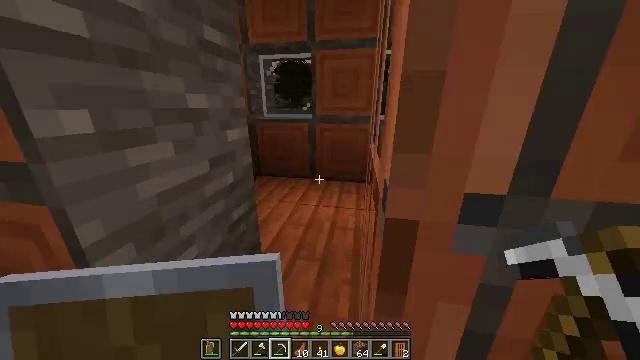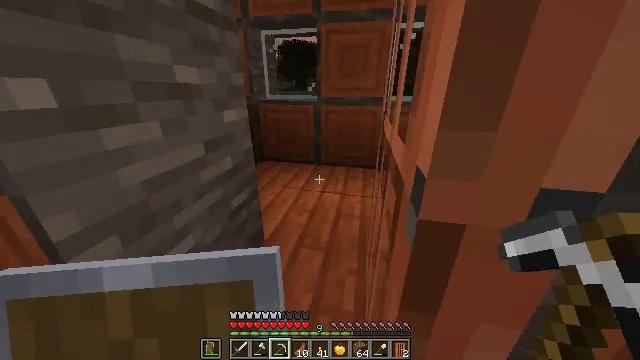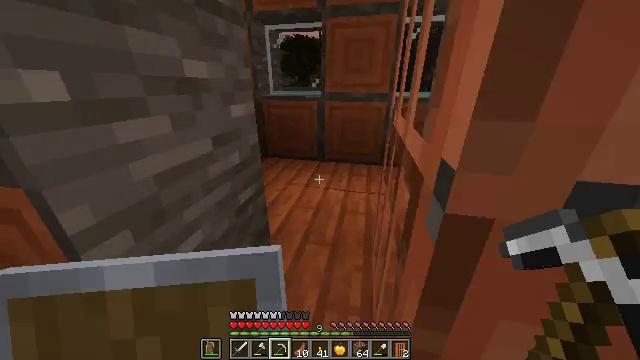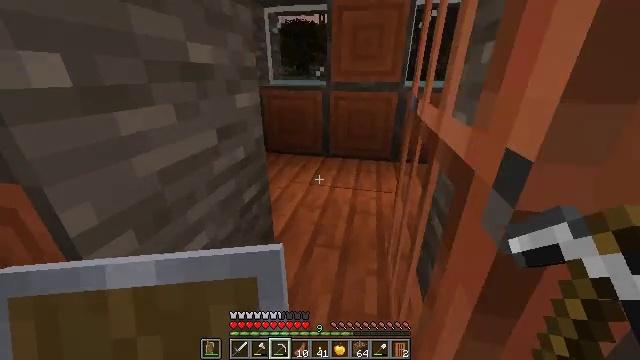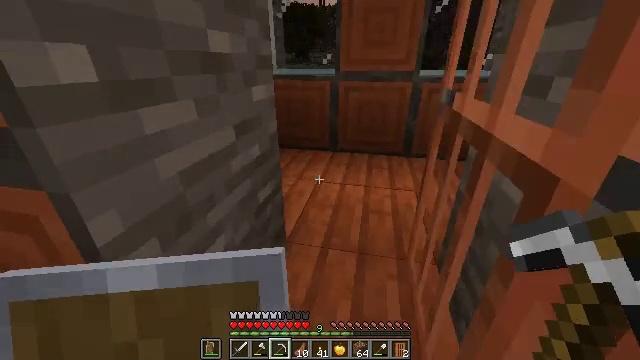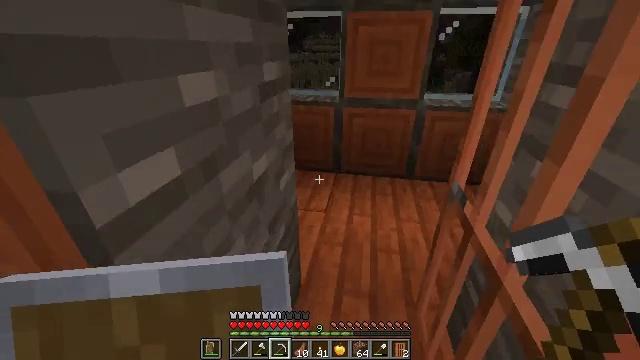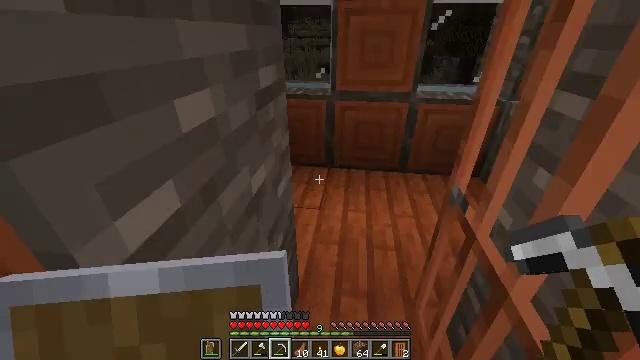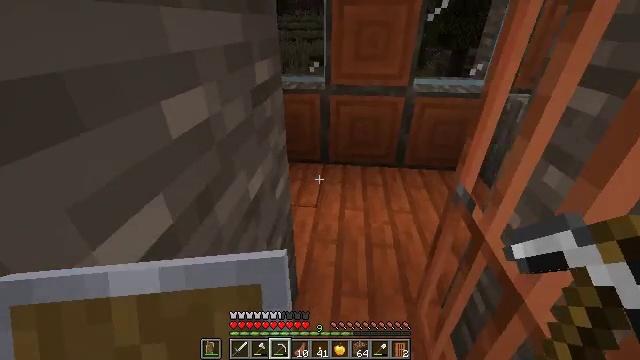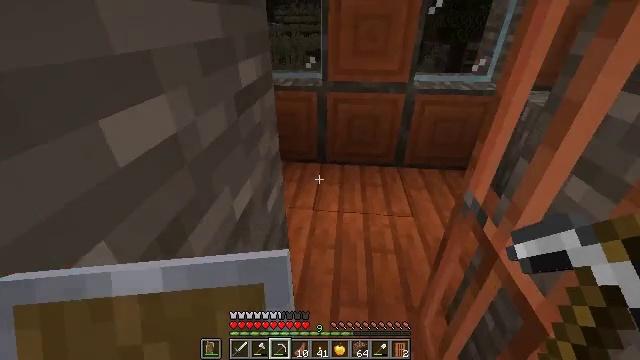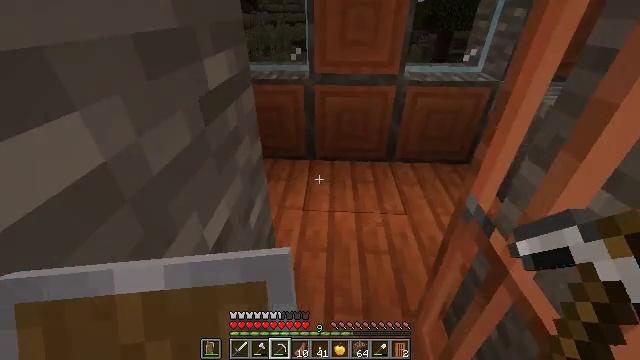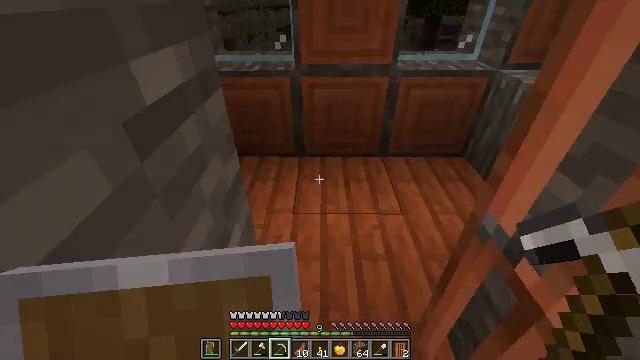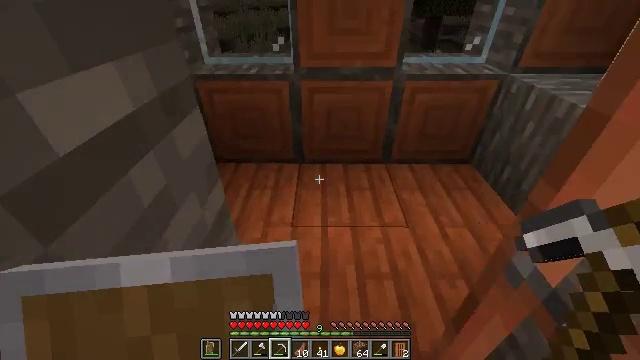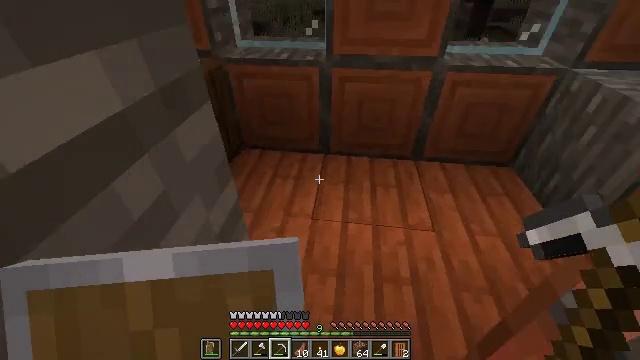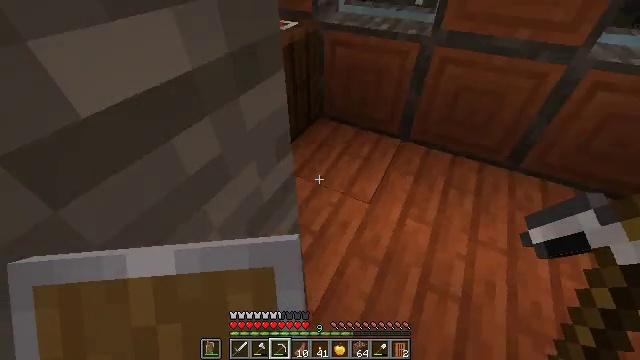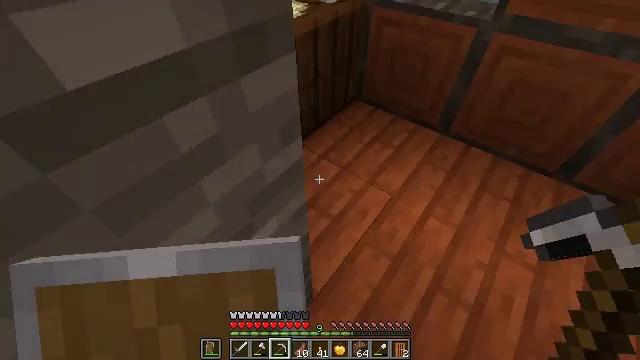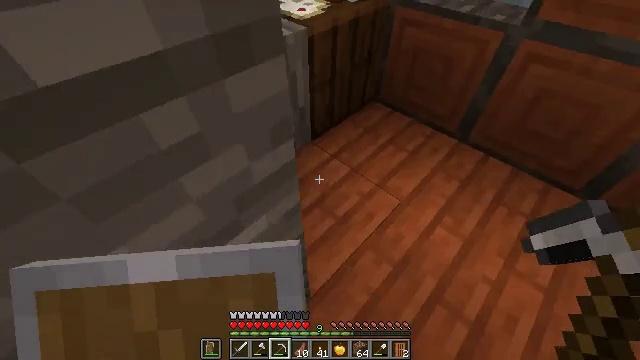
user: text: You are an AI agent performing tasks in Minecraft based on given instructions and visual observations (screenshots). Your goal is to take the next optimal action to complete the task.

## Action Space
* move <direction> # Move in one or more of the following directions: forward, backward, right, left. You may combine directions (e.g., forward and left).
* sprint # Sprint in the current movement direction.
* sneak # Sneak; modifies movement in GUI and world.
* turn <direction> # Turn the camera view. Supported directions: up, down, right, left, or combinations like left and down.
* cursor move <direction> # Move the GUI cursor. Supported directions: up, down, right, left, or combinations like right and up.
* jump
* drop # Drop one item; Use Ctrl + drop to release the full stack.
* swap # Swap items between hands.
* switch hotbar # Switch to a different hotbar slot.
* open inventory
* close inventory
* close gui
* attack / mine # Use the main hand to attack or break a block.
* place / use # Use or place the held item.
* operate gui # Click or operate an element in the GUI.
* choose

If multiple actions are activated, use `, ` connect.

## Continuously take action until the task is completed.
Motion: motion action
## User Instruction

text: Break the orange bed to collect it.
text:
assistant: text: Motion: move forward, turn left and down
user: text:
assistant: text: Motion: move forward
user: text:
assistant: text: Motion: move forward
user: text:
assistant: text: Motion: move forward and move left, turn down
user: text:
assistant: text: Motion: move forward and move left, turn right and down
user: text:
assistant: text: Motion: move forward and move left, turn right and down
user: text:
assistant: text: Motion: move forward and move left, turn right and down
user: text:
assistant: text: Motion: move forward and move left
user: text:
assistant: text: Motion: move forward, turn right and down
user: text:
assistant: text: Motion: move forward, turn right and down
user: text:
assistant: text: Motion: no_op
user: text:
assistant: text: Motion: turn left and down
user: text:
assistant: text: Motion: turn left and down
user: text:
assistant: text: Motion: move right, turn left and down
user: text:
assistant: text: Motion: move right, turn left
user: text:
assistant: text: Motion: move forward and move right, turn left
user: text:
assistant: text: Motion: move forward and move right, turn left
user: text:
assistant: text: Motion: move forward, turn left
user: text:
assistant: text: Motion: no_op
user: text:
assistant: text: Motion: turn left
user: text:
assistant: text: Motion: no_op
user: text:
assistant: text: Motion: turn right and up
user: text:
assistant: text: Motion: turn right and up
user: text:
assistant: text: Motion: turn right and up
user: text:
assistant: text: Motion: turn right
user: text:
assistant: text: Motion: turn right
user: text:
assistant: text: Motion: turn right
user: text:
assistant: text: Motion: turn right
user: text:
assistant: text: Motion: turn right
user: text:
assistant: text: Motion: turn right